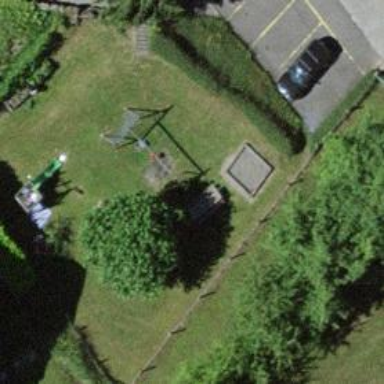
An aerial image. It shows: Sandpit playground.